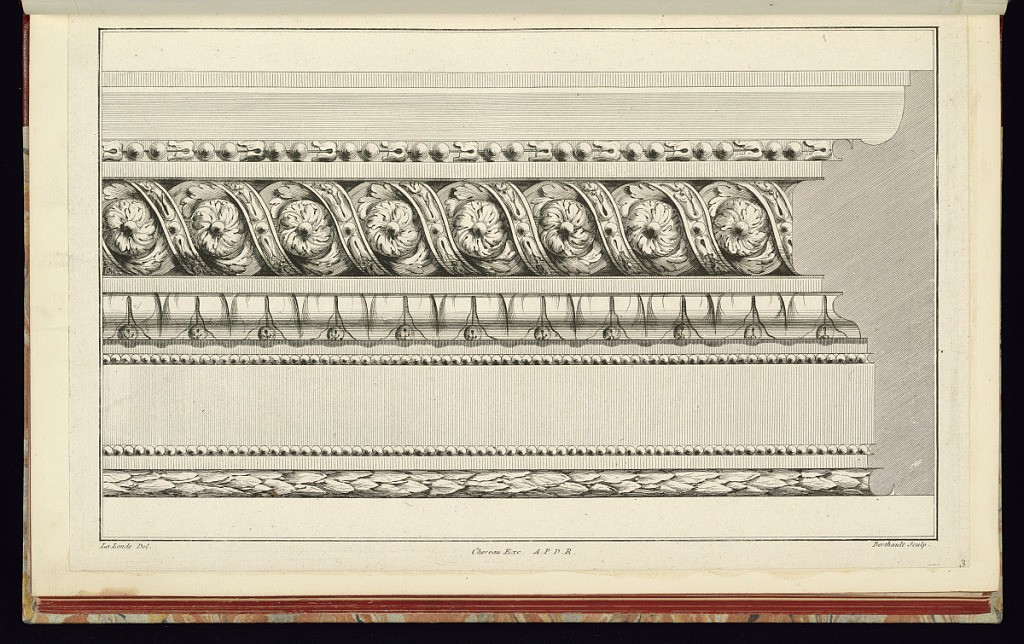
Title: Border Design with Cross-Section
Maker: Richard de Lalonde, French, active 1780–96
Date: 1785-1788
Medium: Etching on off-white laid paper
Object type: Print
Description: Border design with bands of molding and its cross section at the right. From top to bottom, the molding ornamentation consists of: bead and leaf course, a guilloche of ribbon with cabled bead and leaf and a rosette with leaves in the center, lamb's tongue with leaf-bud darts, bead courses framing a planar panel, and laurel leaf. The plate is signed and numbered.